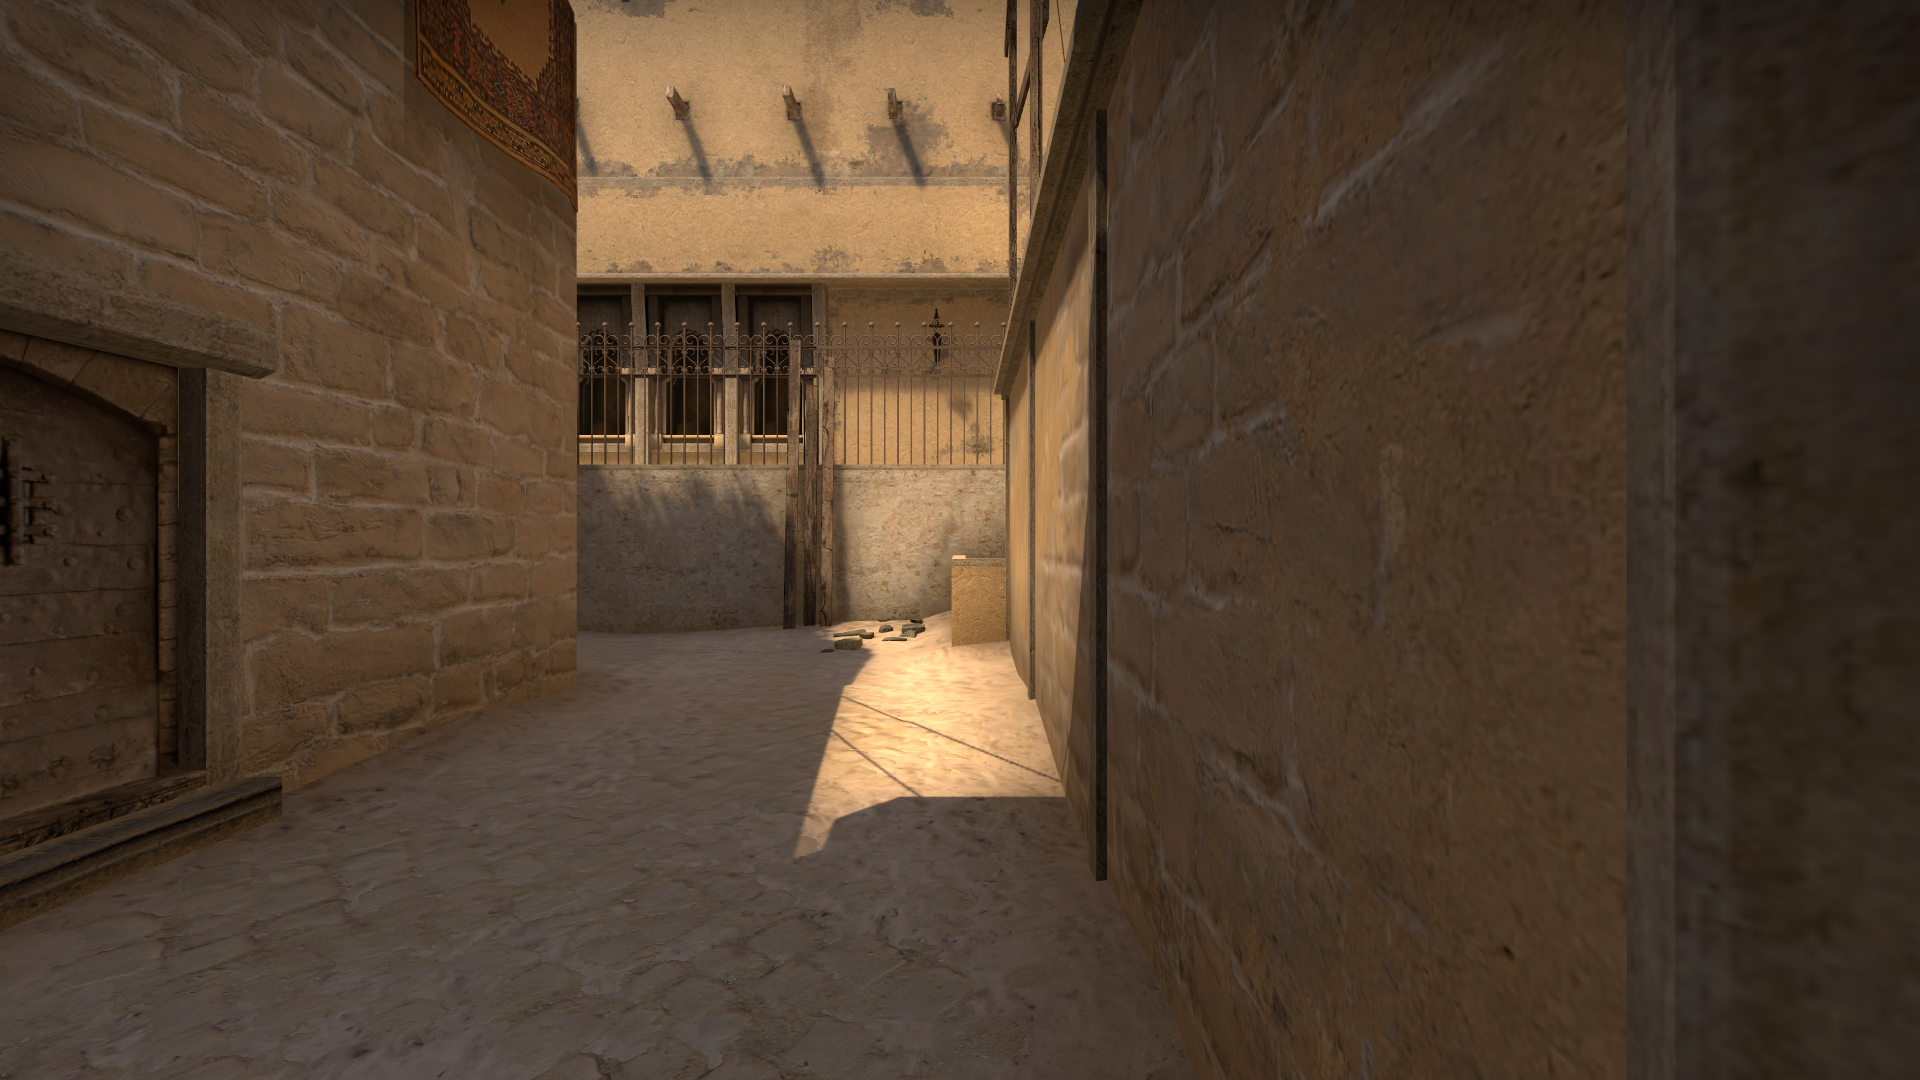
Map: de_mirage